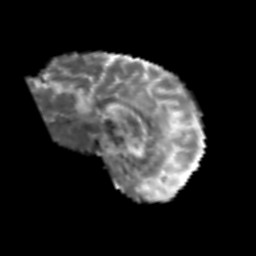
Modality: MD
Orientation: sagittal
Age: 66
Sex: female
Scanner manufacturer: siemens
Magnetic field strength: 3 T
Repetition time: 6.1 s
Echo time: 0.101 s